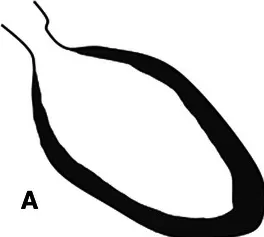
Normal heart.
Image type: radiology (ct)